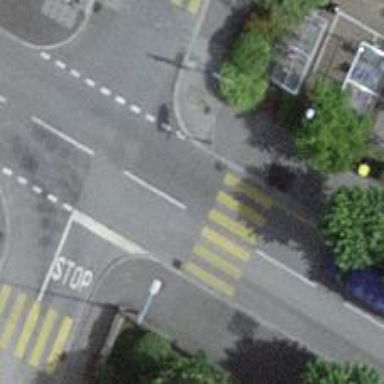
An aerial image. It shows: Zebra crossing on the road.